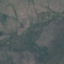
Land use / land cover: HerbaceousVegetation